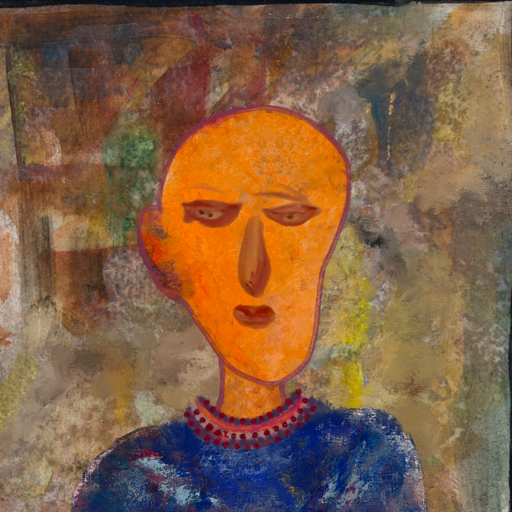
Background: Mosgoul, Head And Neck Front: Hypocrite, Face Front: Pious_Lady, Bust: Irani, Hair Front: Blank, Head Accessory: Blank, Second Necklace: Blank, Necklace: Roy_Bahadur, Baby: Blank